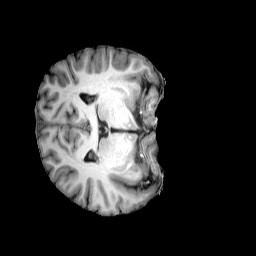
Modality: T1w
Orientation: axial
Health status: ill
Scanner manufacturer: siemens
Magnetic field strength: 3 T
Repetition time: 2 s
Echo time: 0.00303 s